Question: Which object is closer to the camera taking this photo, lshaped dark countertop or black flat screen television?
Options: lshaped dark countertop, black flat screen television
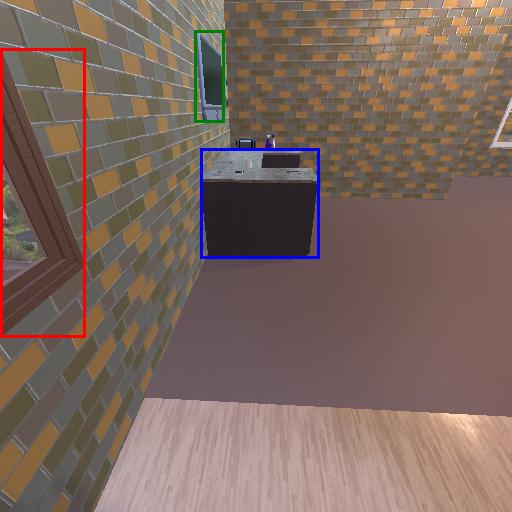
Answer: lshaped dark countertop